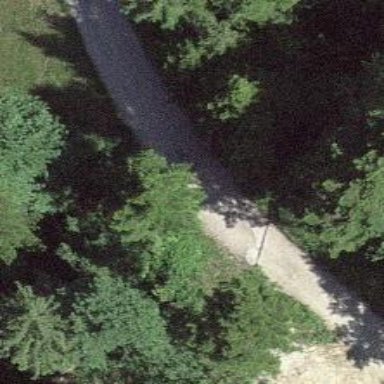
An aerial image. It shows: Muddy path that is impassable due to its condition.